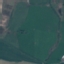
Land use / land cover: Pasture